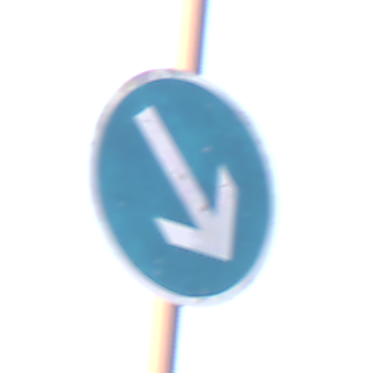
Verkehrszeichen: VorgeschriebeneVorbeifahrtRechts
Umgebung: Outdoor, Nature
Tageszeit: Midday
Wetter: PartlyCloudy
Licht: Natural
Jahreszeit: NotSpecified
Kontrast: HighContrast